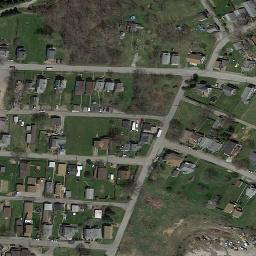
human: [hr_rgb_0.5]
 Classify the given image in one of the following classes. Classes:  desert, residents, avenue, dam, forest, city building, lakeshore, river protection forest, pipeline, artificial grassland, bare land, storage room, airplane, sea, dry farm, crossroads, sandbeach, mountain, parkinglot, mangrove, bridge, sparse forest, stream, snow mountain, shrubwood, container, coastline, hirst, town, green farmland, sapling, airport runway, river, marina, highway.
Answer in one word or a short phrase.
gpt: town